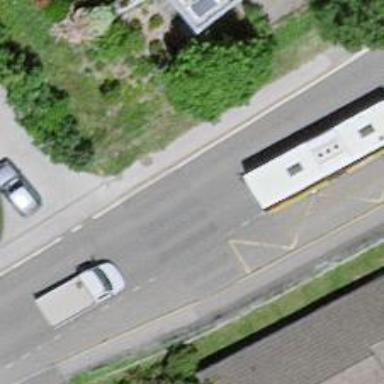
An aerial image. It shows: Zebra crossing on the road.